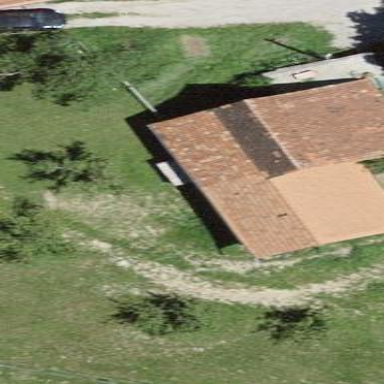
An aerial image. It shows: Barn.